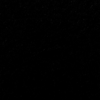
Label: not_dusty